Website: slack
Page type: stored-credit-cards
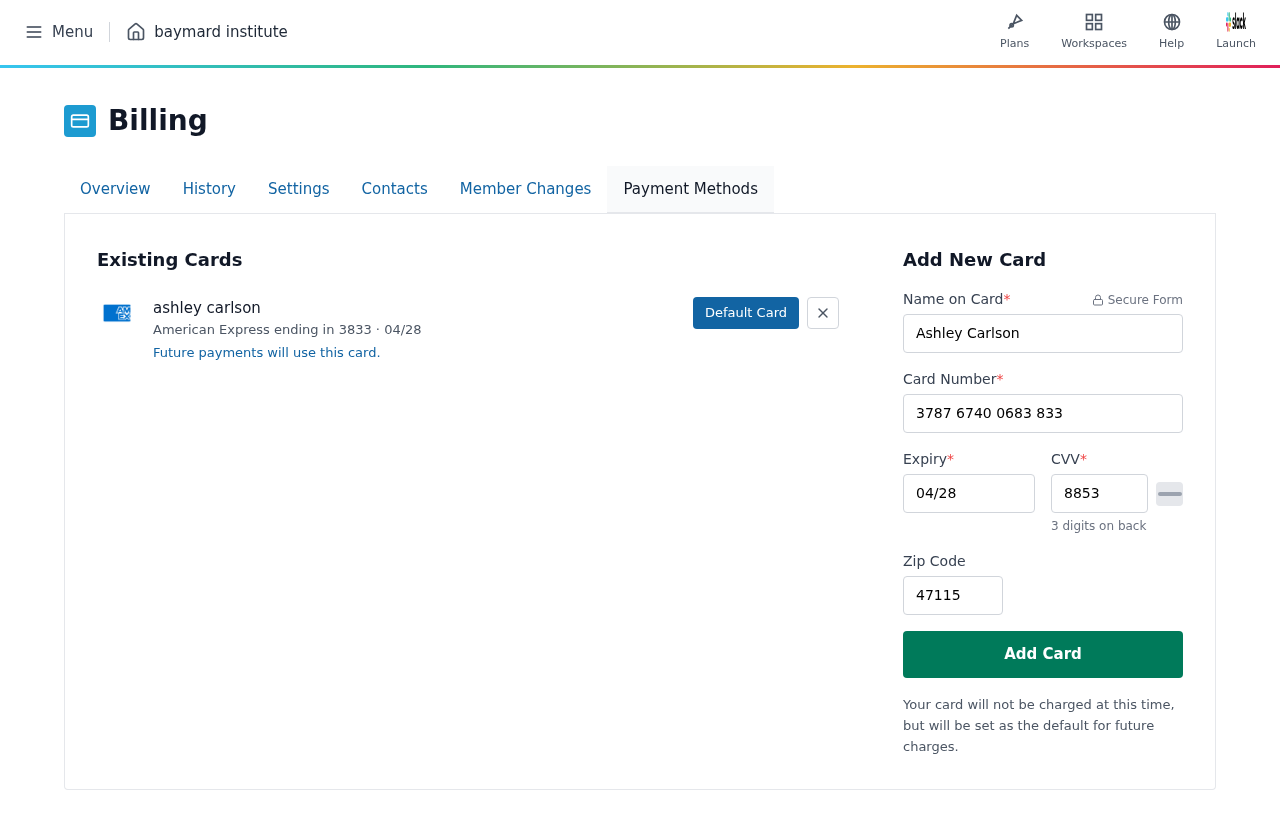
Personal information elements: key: PII_CARD_CVV
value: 8853
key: PII_CARD_EXPIRY
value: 04/28
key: PII_CARD_EXPIRY_MONTH
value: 04
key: PII_CARD_EXPIRY_YEAR
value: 28
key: PII_CARD_LAST4
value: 3833
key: PII_CARD_NUMBER
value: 3787 6740 0683 833
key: PII_CARD_TYPE
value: American Express
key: PII_FULLNAME
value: ashley carlson
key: PII_FULLNAME
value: Ashley Carlson
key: PII_POSTCODE
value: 47115